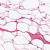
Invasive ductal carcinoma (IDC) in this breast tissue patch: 0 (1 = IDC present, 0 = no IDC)